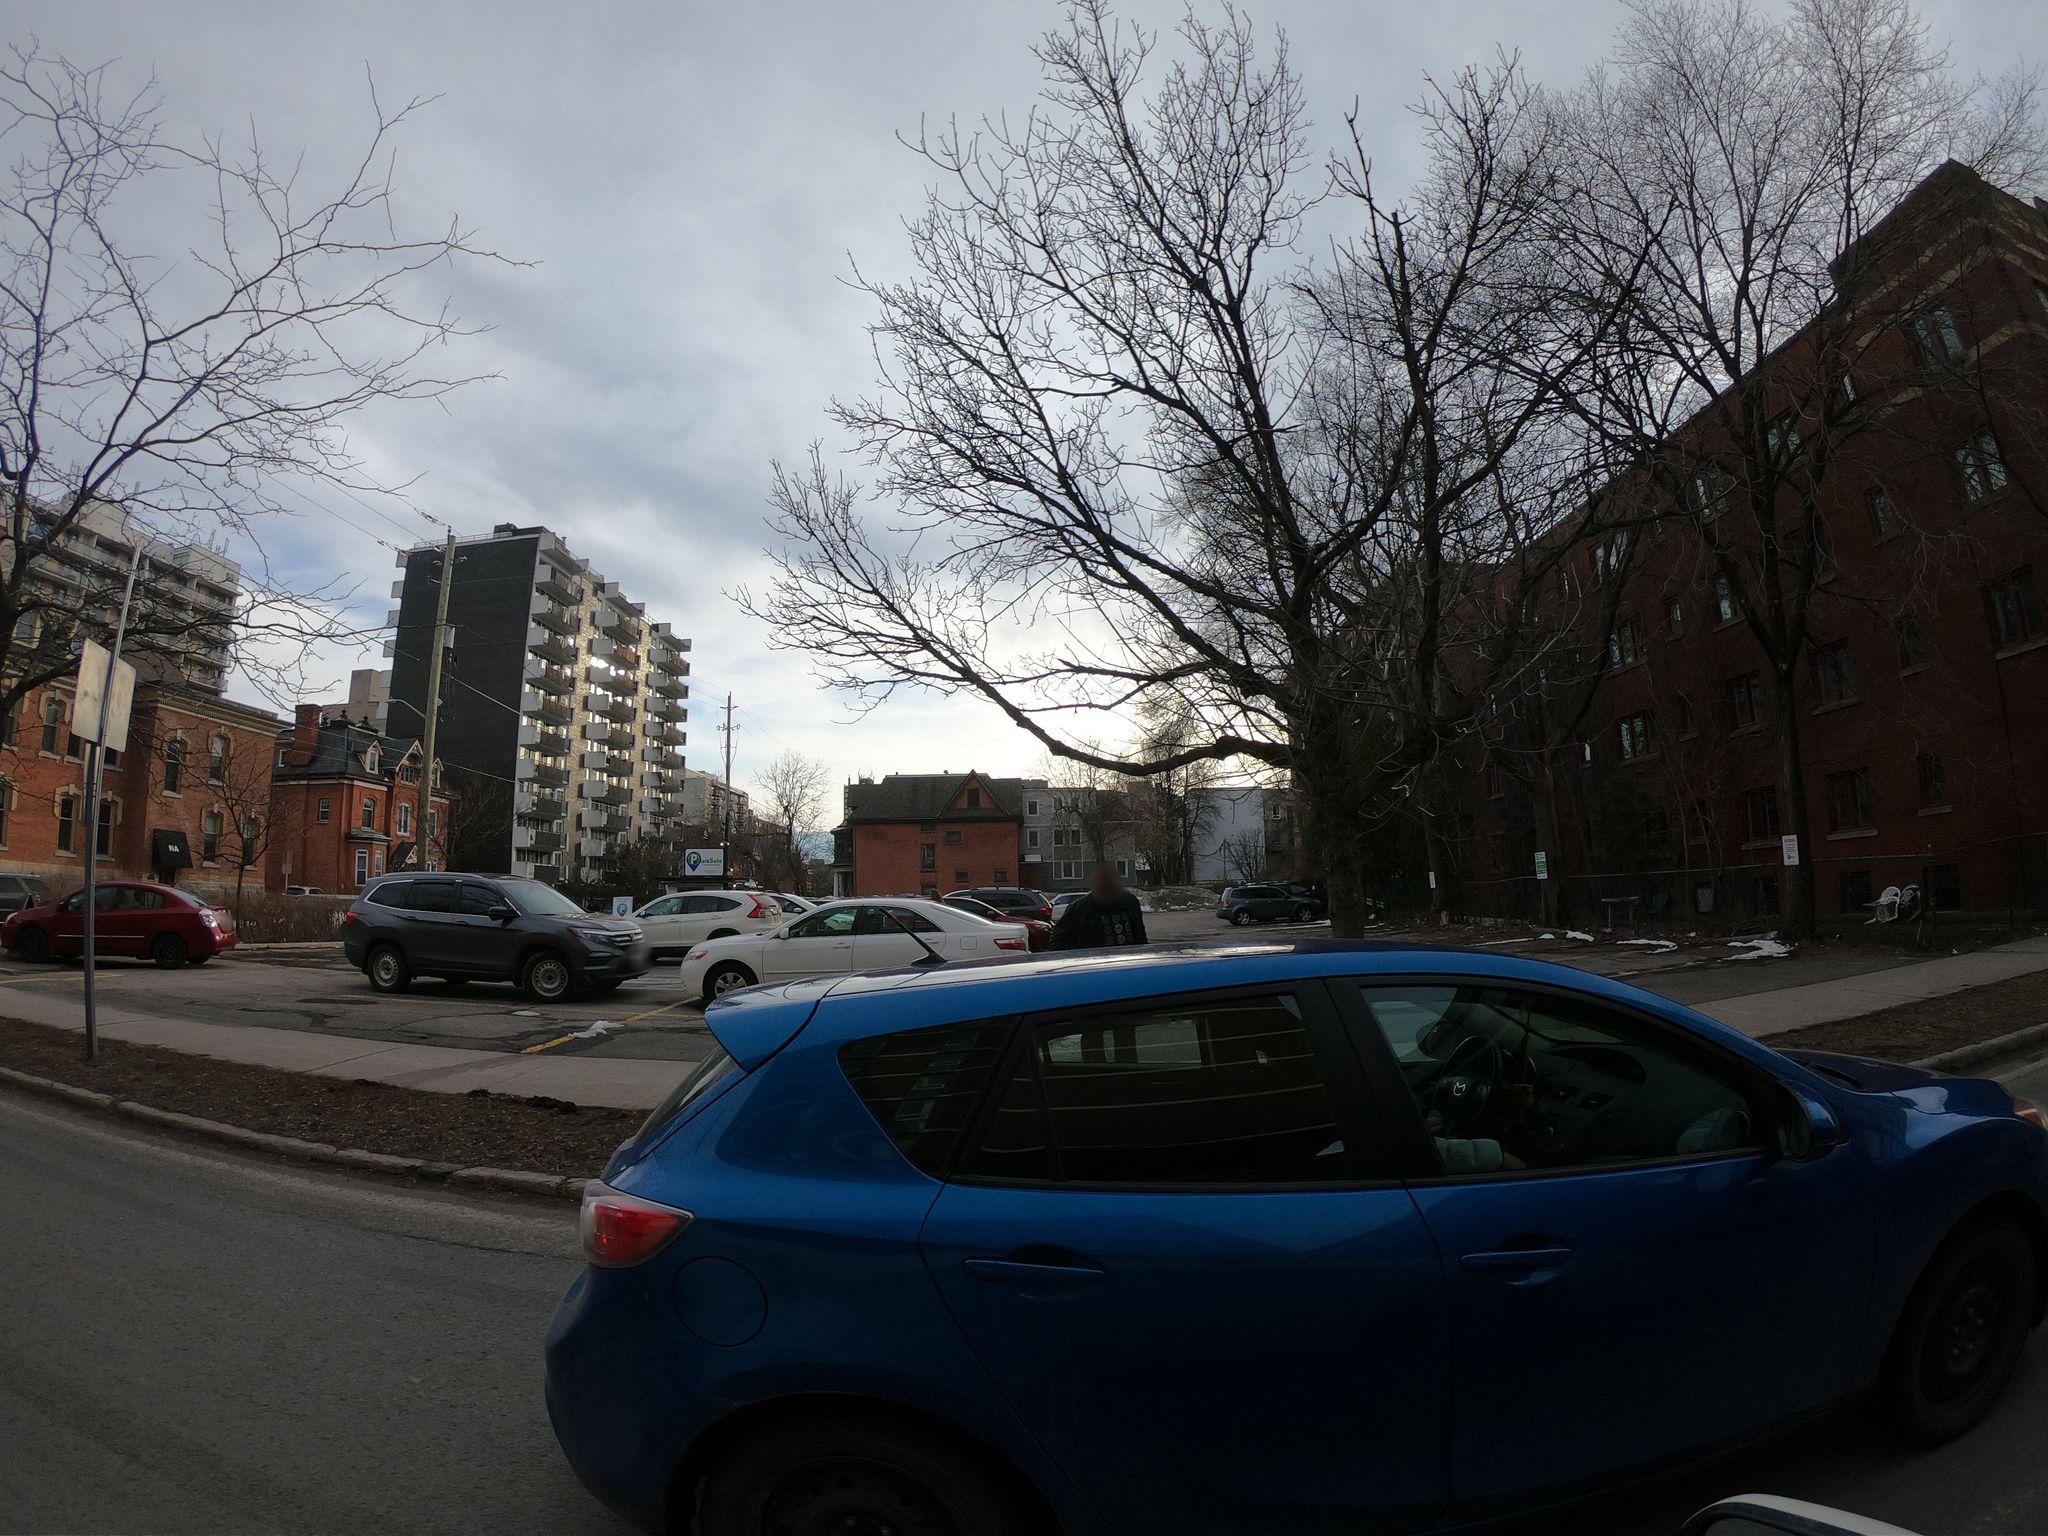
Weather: snowy
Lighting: day
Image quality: good
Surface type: walking surface
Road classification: secondary
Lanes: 3
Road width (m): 1.5
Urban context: urban centre
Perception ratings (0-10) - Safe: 3.9, Lively: 7.93, Beautiful: 5.09, Boring: 1.94, Depressing: 1.84, Wealthy: 6.69